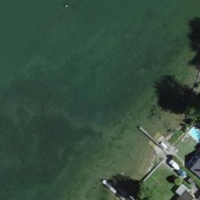
EUNIS habitat code: 14
Species observed at this site:
Alnus glutinosa